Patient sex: F
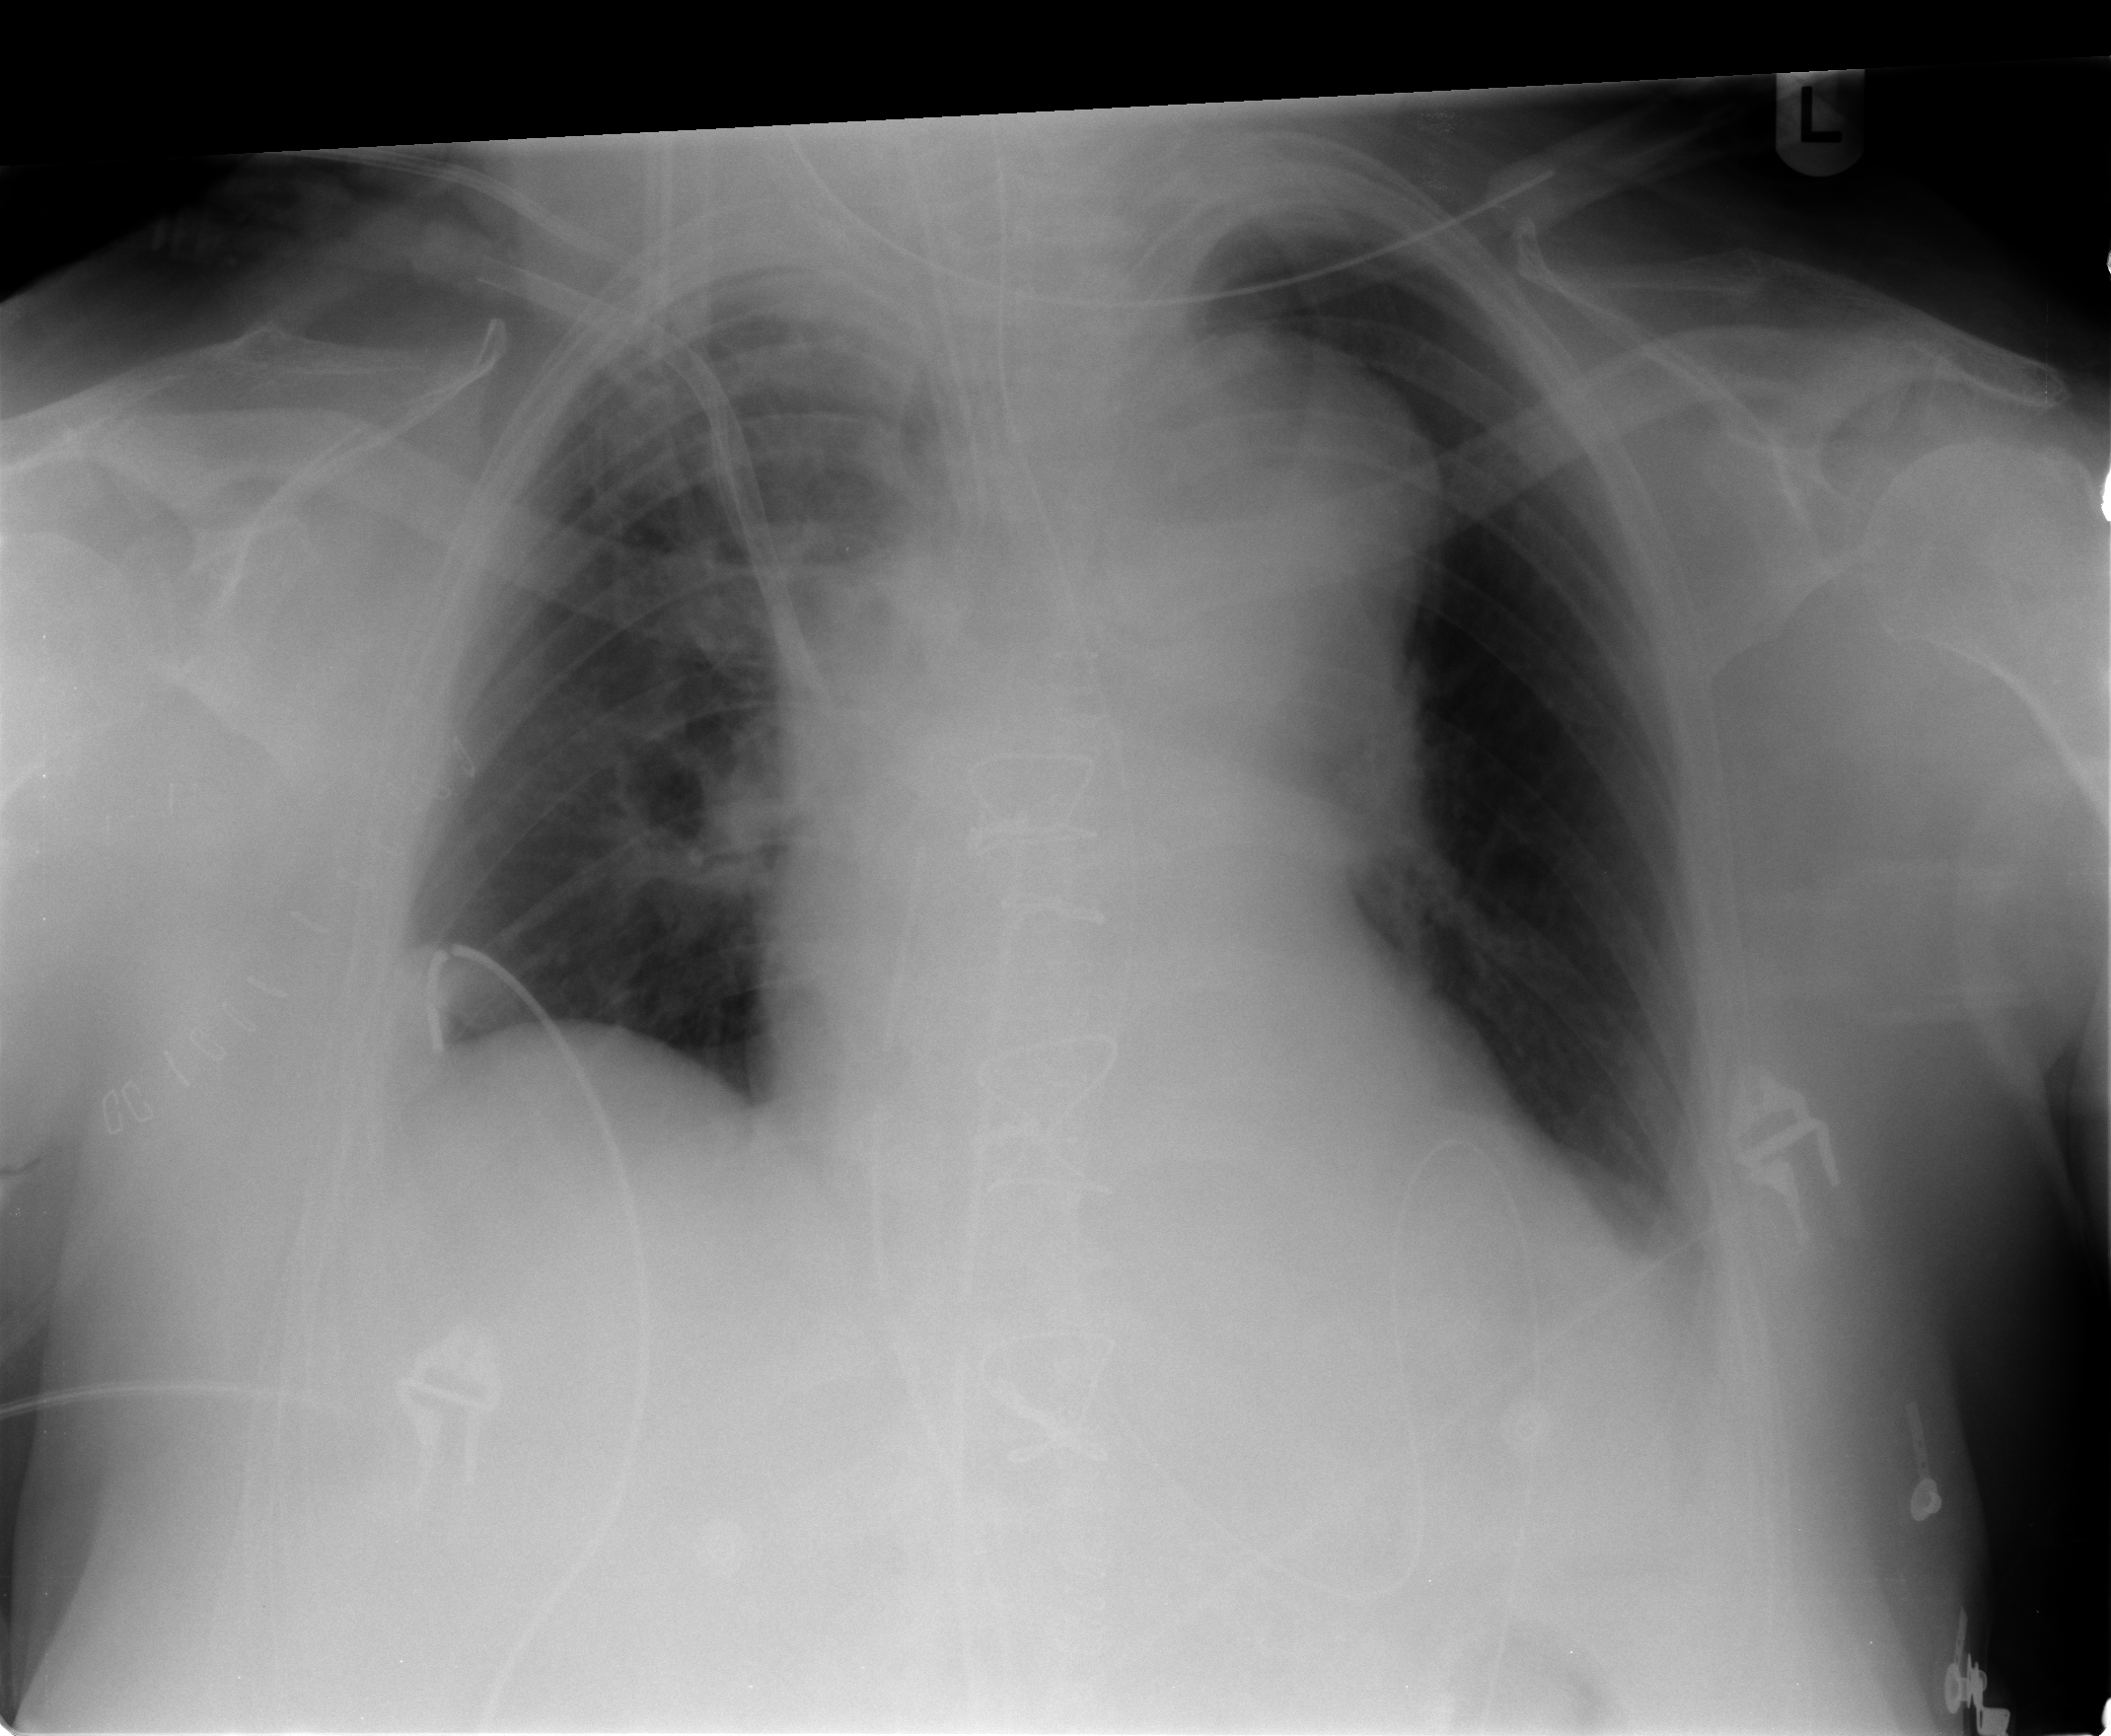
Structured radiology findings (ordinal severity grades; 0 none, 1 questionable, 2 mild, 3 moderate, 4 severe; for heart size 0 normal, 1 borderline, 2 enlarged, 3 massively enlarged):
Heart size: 2
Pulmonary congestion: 0
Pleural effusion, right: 0
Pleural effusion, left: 1
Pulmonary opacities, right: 1
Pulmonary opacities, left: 0
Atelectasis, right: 1
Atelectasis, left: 0